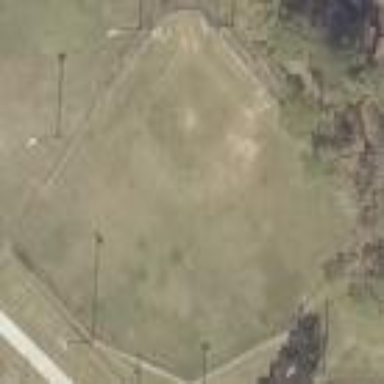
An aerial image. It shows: Baseball pitch for leisure land.